Field crop: tomato
Growth stage: 1
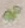
Species: solanum